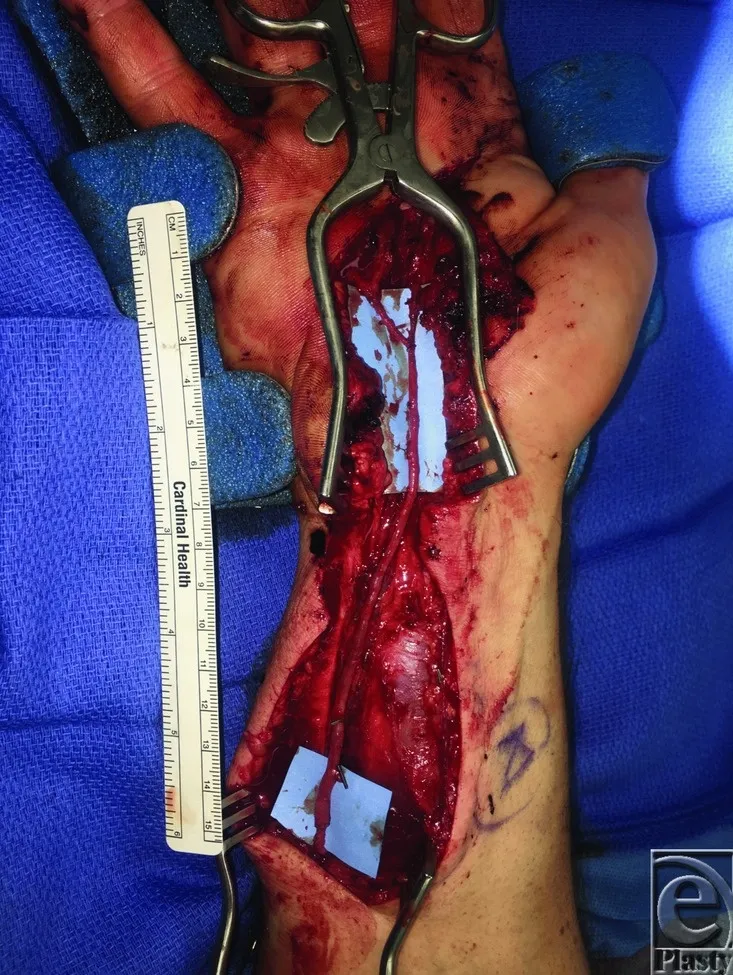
Lateral circumflex femoral arterial graft inset intraoperatively, measuring approximately 14 cm in length.
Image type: medical_photograph (other_medical_photograph)